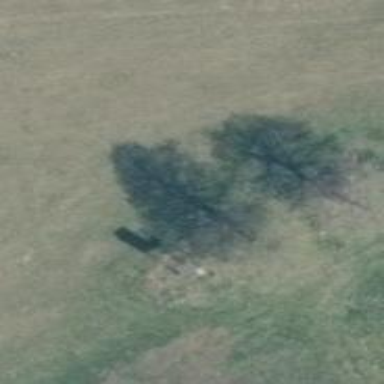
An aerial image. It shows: Hunting stand.